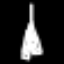
Label: The Eiffel Tower